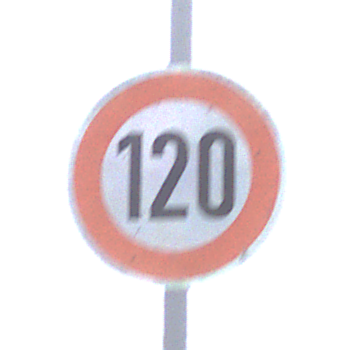
Verkehrszeichen: Geschwindigkeit120
Umgebung: Outdoor, RoadRail
Tageszeit: MorningAfternoon
Wetter: Overcast
Licht: Natural
Jahreszeit: NotSpecified
Kontrast: LowContrast